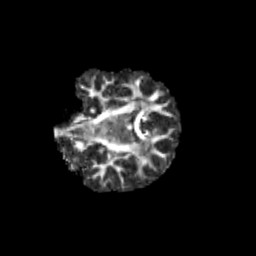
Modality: FA
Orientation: coronal
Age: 11
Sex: female
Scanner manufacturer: siemens
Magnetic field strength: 3 T
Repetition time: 3.8 s
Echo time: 0.07 s